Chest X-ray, AP view. Patient: 76 years old, sex M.
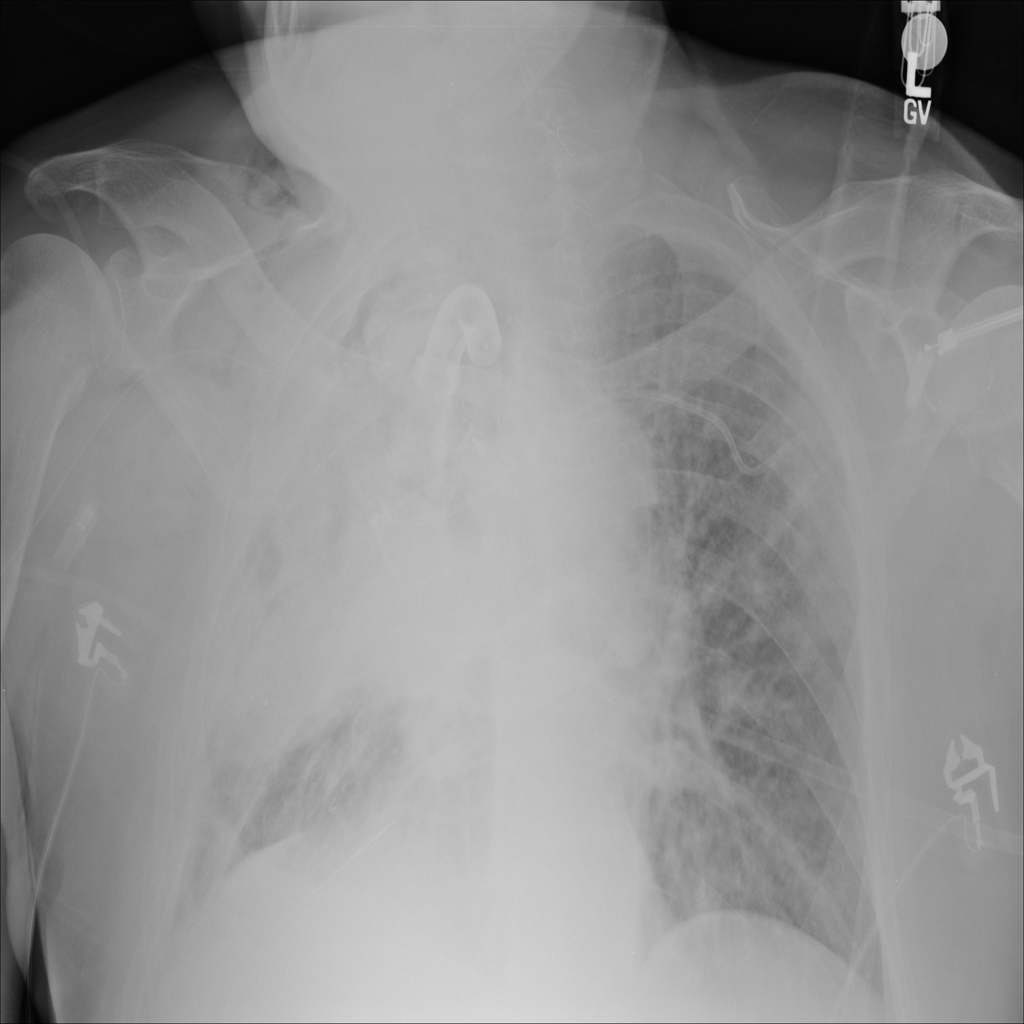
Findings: No Finding